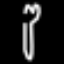
Label: fork